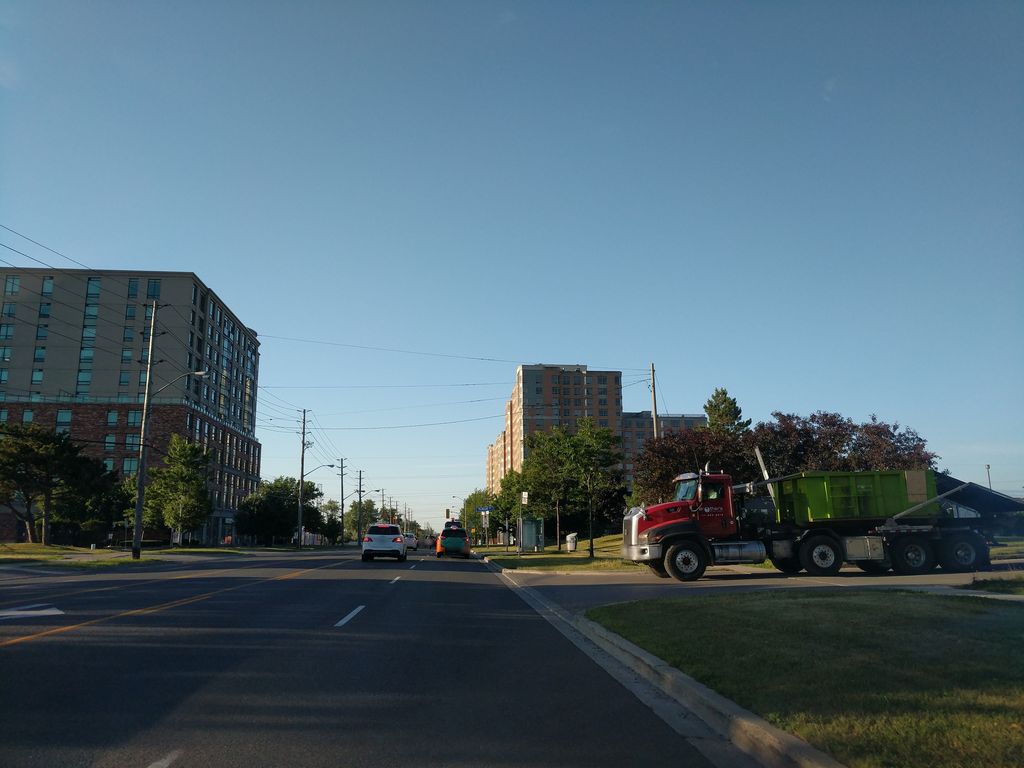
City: toronto